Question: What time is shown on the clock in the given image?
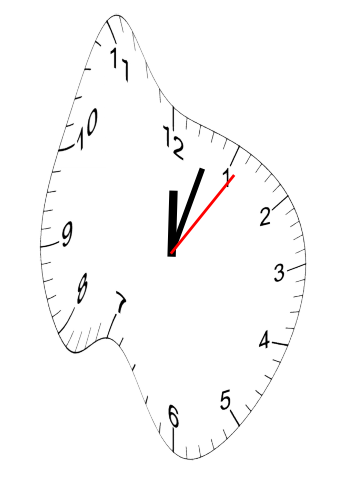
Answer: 12:03:06